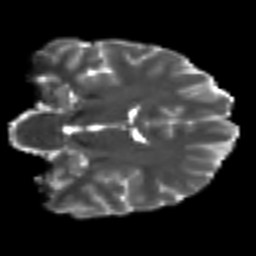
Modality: T2w
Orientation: coronal
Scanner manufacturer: siemens
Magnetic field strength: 3 T
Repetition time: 7.8 s
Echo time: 0.09 s